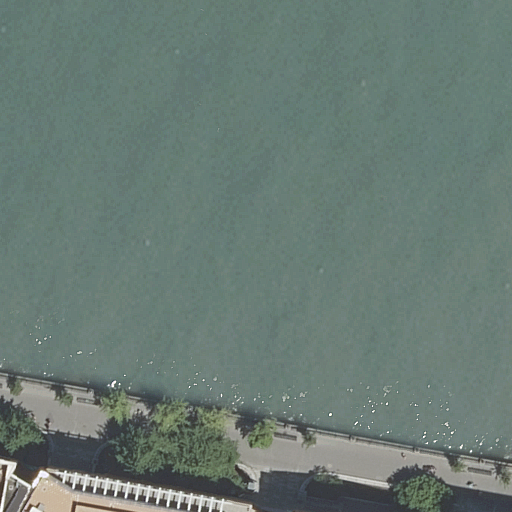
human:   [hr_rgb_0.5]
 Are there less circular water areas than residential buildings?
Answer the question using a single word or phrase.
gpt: yes

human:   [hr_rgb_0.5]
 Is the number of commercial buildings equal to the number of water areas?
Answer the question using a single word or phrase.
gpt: no

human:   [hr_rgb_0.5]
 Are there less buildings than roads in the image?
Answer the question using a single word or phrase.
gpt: no

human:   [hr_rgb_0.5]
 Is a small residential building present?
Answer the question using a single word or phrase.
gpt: no

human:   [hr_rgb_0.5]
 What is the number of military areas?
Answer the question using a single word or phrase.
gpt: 0

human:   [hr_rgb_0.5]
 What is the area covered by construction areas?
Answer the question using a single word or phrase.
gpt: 0m2

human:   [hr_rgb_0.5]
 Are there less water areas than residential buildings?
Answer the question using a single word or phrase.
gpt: no

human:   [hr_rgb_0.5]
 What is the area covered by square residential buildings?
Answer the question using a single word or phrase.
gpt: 0m2

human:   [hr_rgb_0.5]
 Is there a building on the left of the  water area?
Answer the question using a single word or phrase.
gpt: yes

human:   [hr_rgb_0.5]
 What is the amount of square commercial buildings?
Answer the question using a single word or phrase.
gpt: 0

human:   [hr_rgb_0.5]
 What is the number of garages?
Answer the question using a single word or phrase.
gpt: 0

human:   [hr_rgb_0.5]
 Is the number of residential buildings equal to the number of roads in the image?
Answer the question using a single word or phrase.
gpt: yes

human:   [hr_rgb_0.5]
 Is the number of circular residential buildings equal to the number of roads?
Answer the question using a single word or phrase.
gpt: no

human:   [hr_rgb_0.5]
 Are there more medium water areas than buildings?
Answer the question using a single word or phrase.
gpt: no

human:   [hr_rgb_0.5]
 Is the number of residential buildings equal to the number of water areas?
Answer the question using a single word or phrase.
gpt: yes

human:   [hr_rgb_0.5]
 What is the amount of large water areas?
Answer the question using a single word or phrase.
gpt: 1

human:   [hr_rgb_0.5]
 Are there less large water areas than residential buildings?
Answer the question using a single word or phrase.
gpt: no

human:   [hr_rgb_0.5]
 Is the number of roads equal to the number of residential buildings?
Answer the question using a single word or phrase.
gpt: yes

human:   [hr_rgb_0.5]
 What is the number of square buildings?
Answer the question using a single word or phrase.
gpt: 0

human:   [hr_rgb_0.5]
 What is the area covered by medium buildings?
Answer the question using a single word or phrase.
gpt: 295m2

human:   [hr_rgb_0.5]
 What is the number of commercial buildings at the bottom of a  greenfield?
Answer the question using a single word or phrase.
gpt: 0

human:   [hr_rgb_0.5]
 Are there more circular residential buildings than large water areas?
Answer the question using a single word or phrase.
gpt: no

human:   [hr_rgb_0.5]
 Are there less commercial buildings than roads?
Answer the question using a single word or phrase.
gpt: yes

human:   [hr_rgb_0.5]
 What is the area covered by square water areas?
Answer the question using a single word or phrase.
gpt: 0m2

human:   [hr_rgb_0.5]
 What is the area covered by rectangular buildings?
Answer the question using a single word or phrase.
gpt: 502m2

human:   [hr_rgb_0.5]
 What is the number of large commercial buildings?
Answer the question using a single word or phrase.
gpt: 0

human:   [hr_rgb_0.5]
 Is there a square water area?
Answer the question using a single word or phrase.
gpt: no

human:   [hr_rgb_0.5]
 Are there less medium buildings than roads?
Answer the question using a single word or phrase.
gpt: no

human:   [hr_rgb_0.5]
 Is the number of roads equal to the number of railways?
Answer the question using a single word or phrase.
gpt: no

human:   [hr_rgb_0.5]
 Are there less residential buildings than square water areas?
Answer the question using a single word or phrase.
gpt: no

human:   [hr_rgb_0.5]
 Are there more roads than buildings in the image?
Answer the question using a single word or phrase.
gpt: no

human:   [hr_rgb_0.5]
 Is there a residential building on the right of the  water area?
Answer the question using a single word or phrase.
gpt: no

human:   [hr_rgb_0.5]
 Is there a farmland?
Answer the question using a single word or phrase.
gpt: no

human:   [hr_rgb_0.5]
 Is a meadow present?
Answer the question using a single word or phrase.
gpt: no

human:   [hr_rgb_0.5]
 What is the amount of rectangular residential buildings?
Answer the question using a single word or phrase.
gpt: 1

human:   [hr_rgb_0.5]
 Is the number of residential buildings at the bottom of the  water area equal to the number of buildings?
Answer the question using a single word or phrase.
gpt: no